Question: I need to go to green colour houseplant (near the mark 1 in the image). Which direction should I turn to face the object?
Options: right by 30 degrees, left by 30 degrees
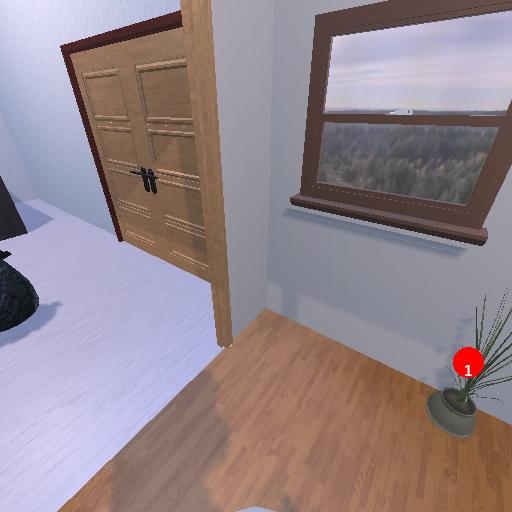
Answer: right by 30 degrees